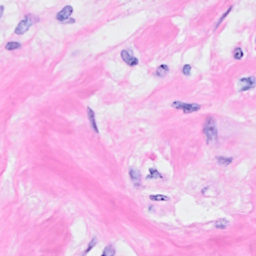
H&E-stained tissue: Breast